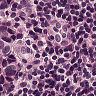
Metastatic tissue present: yes